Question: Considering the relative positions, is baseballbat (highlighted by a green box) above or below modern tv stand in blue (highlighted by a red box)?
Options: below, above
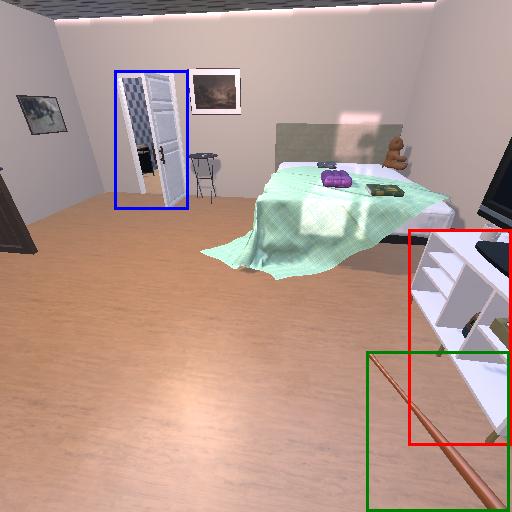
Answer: below